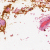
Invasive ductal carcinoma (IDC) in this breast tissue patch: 0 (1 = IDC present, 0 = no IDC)